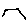
Label: hexagon